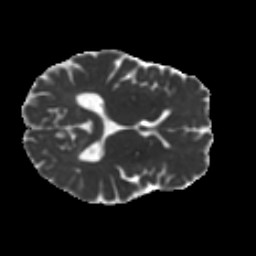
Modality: MD
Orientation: axial
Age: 63
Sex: female
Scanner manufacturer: ge
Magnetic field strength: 3 T
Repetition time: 7.8 s
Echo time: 0.0649 s